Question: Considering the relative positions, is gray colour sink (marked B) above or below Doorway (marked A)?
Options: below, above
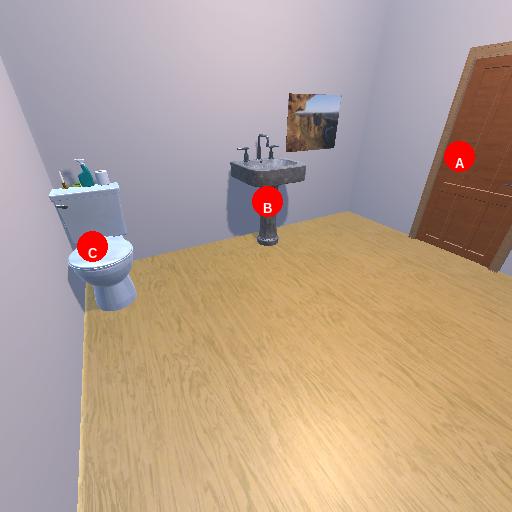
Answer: below